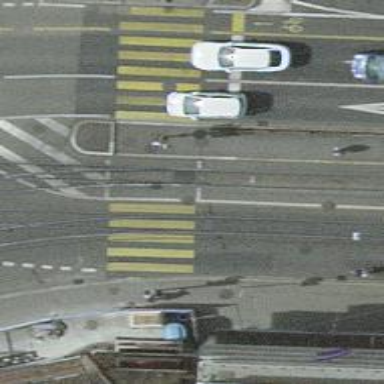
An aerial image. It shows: Kerb serving as barrier.